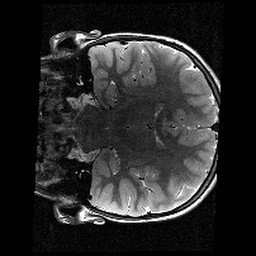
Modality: T2w
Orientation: coronal
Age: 12
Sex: female
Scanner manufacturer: siemens
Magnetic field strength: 3 T
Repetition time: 9.23 s
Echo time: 0.067 s